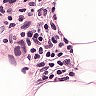
Metastatic tissue present: yes